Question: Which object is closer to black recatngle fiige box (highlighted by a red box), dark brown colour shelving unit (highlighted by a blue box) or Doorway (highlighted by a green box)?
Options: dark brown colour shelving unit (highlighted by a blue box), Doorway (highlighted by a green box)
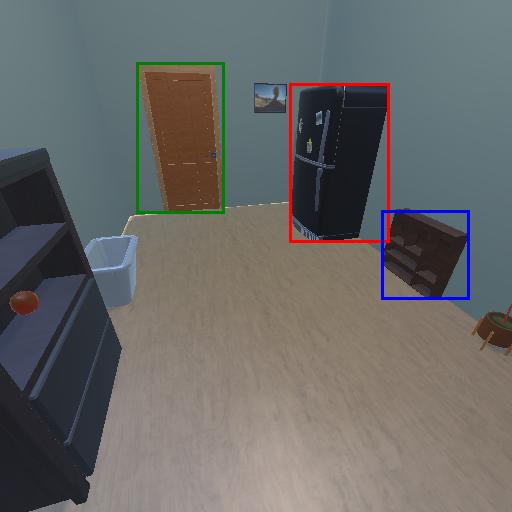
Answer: dark brown colour shelving unit (highlighted by a blue box)